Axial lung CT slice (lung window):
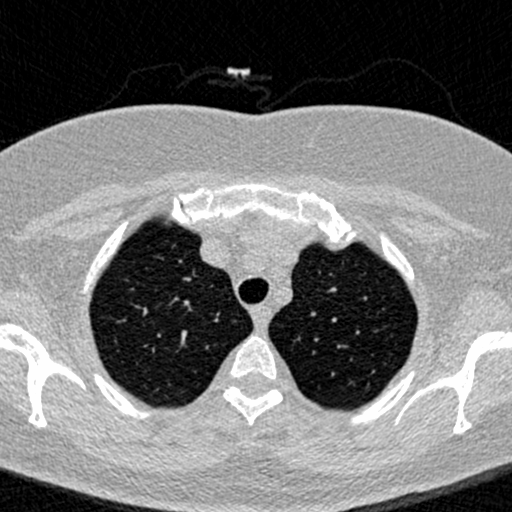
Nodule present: no